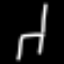
Label: chair